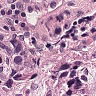
Metastatic tissue present: yes